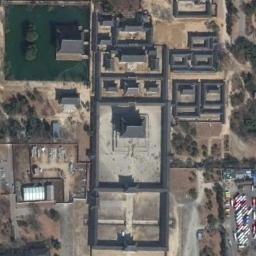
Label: palace